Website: bh-photo
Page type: billing-address
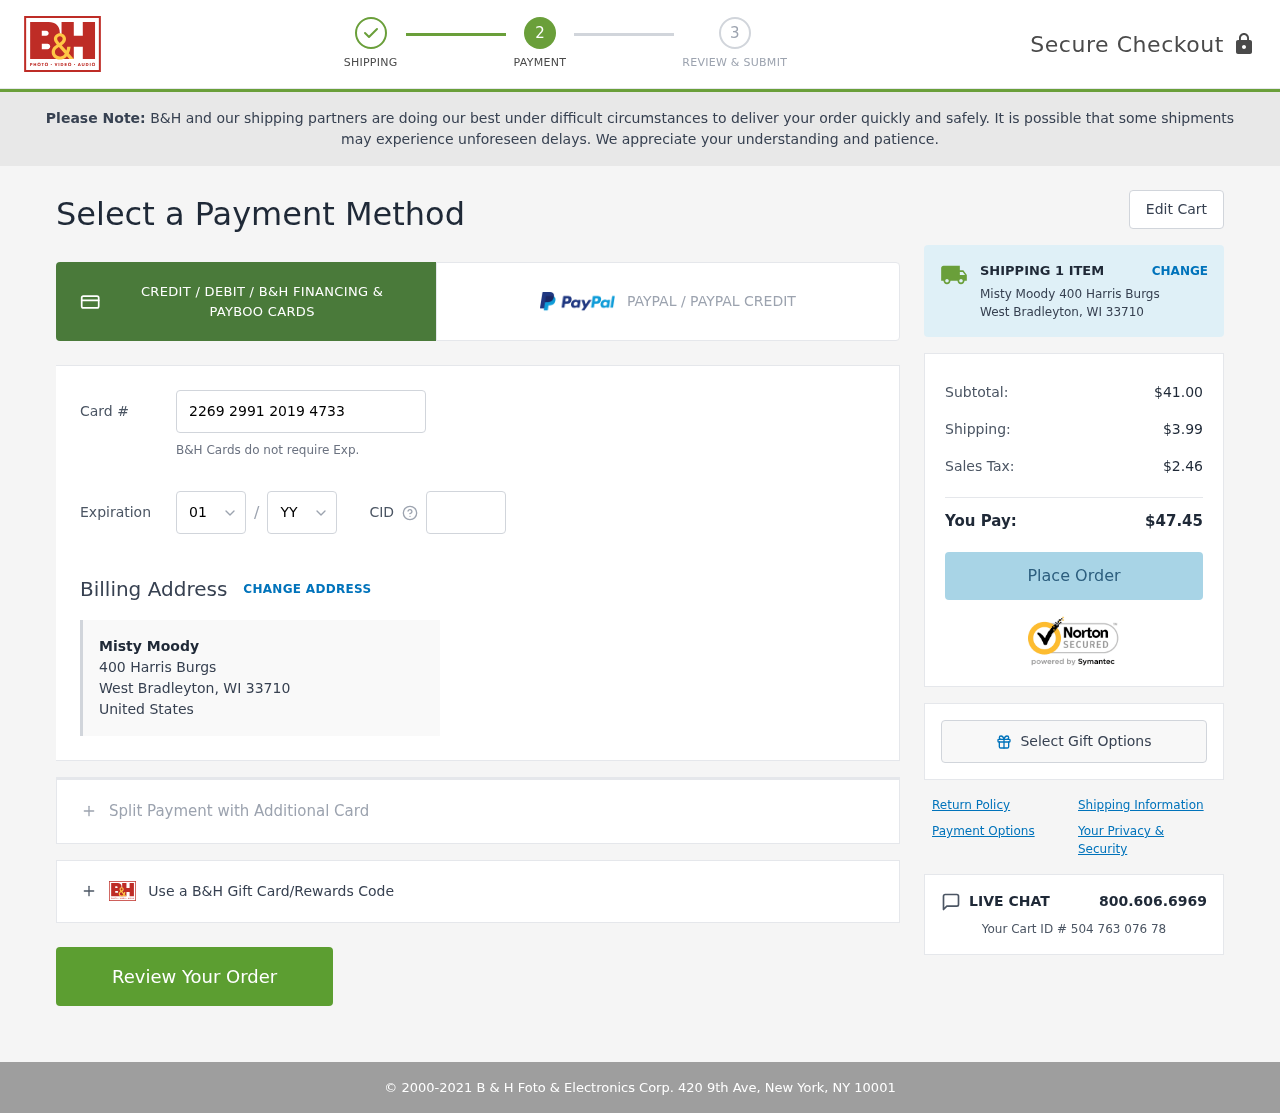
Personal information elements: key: PII_CARD_CVV
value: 462
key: PII_CARD_EXPIRY_MONTH
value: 01
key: PII_CARD_EXPIRY_YEAR
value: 27
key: PII_CARD_NUMBER
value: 2269 2991 2019 4733
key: PII_CITY
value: West Bradleyton
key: PII_COUNTRY
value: United States
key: PII_FULLNAME
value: Misty Moody
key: PII_POSTCODE
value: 33710
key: PII_STATE_ABBR
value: WI
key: PII_STREET
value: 400 Harris Burgs
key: PII_FULLNAME2
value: Misty Moody
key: PII_CITY_STATE
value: West Bradleyton, WI
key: PII_POSTCODE_FULL
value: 33710
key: PII_POSTCODE_NUMERIC
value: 33710
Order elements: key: ORDER_NUM_ITEMS
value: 1
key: ORDER_SUBTOTAL
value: $41.00
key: ORDER_SHIPPING_COST
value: $3.99
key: ORDER_TAX
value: $2.46
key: ORDER_TOTAL
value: $47.45
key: ORDER_ID
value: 504 763 076 78